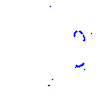
Particle: proton